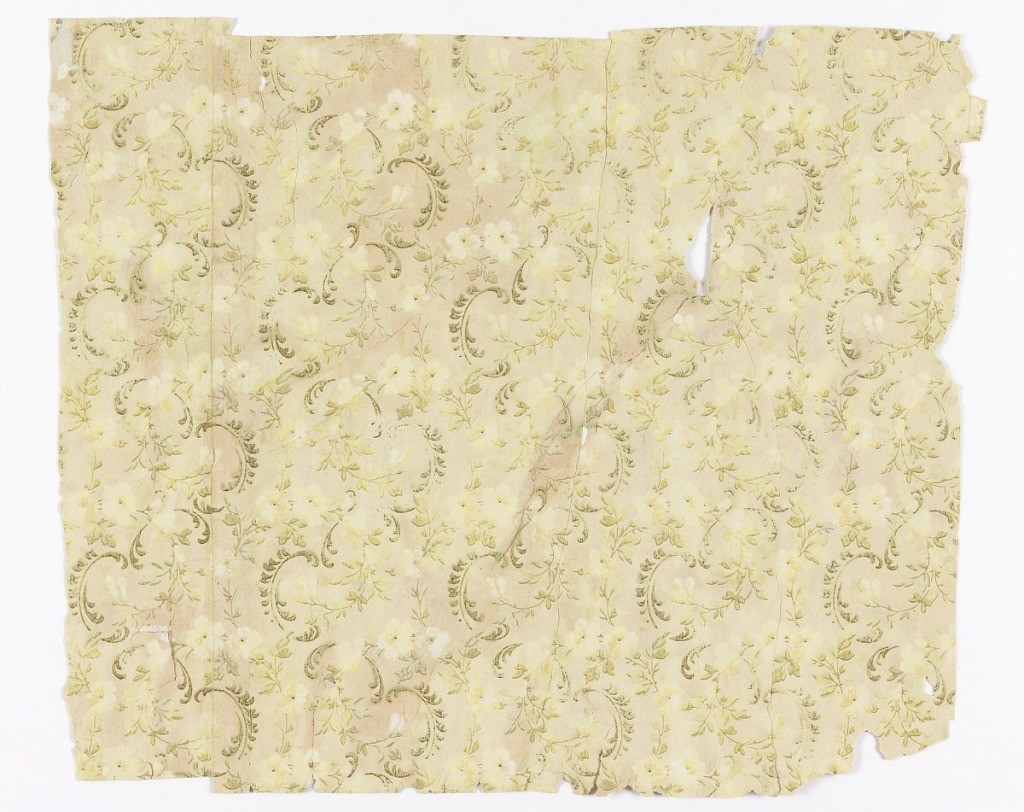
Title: Sidewall
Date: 1875–85
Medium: Machine-printed
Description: Small repeating design of flowers and scrolls. Mounted on muslin, "a" with upper surface, "b" with under surface, exposed. Printed in green, yellow and bronze.